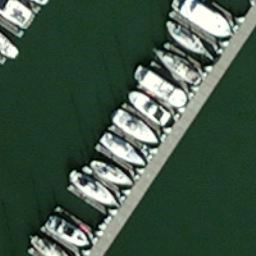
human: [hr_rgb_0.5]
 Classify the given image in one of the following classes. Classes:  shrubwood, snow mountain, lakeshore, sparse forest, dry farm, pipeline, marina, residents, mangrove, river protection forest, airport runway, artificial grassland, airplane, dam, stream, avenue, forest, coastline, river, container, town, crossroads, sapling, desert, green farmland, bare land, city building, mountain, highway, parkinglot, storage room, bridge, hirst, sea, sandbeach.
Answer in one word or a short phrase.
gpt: marina